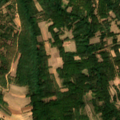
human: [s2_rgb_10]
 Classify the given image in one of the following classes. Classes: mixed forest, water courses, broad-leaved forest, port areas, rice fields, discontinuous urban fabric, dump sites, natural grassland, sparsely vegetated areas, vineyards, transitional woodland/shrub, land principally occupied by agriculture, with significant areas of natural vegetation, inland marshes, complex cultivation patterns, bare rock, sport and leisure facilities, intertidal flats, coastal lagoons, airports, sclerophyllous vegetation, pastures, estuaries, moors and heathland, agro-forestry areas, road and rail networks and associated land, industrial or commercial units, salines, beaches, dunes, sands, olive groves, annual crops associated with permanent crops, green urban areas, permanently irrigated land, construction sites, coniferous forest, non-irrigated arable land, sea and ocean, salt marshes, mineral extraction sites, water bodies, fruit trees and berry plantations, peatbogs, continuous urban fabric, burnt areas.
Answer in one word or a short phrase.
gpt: non-irrigated arable land, complex cultivation patterns, land principally occupied by agriculture, with significant areas of natural vegetation, broad-leaved forest